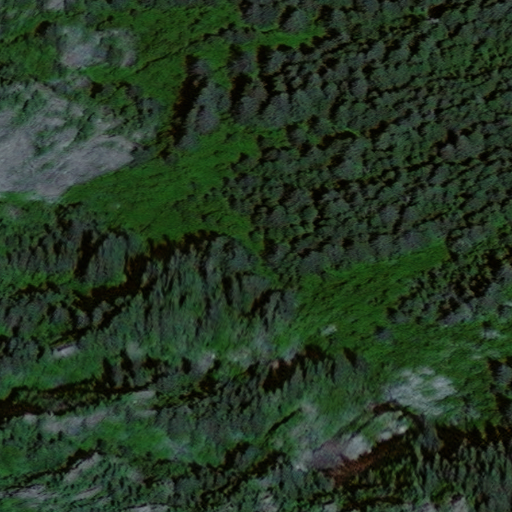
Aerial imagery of island in Alaska named Granite Island containing only unknown